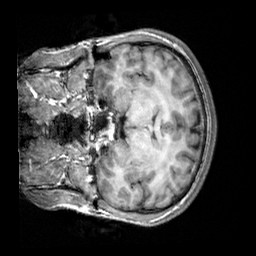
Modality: T1w
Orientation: coronal
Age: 31
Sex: male
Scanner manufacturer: siemens
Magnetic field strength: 3 T
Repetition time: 2.3 s
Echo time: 0.00303 s